Aerial crown-view tile of a tropical tree (Barro Colorado Island, Panama), acquired 20250512:
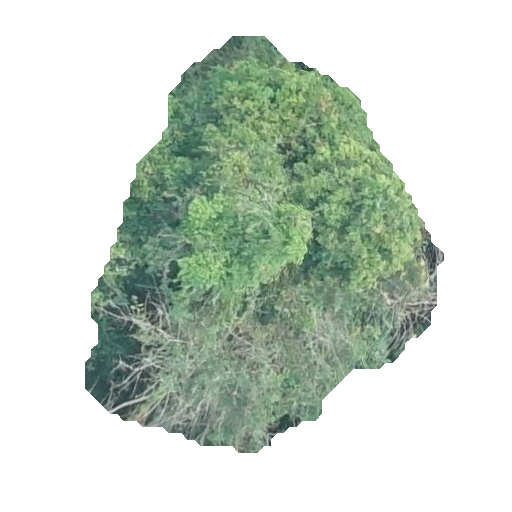
Species: Dipteryx oleifera
GBIF accepted scientific name: Dipteryx oleifera
Crown area: 144.373 m²